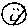
Label: smiley face